Field crop: maize
Growth stage: 2
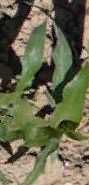
Species: maize